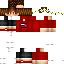
A male human skin with medium skin, wearing brown long hair dressed in a red tshirt and red pants, featuring a closed mouth.